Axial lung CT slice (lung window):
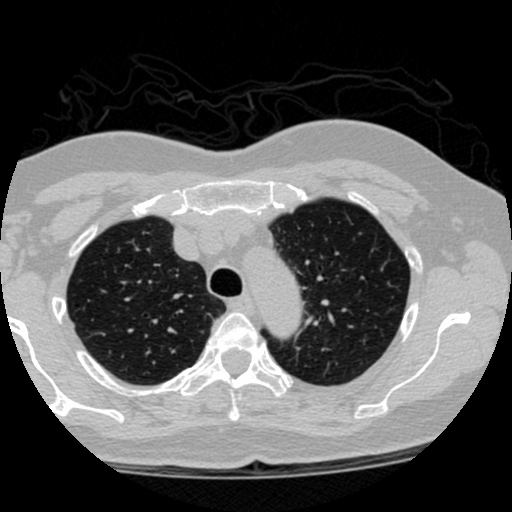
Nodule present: no